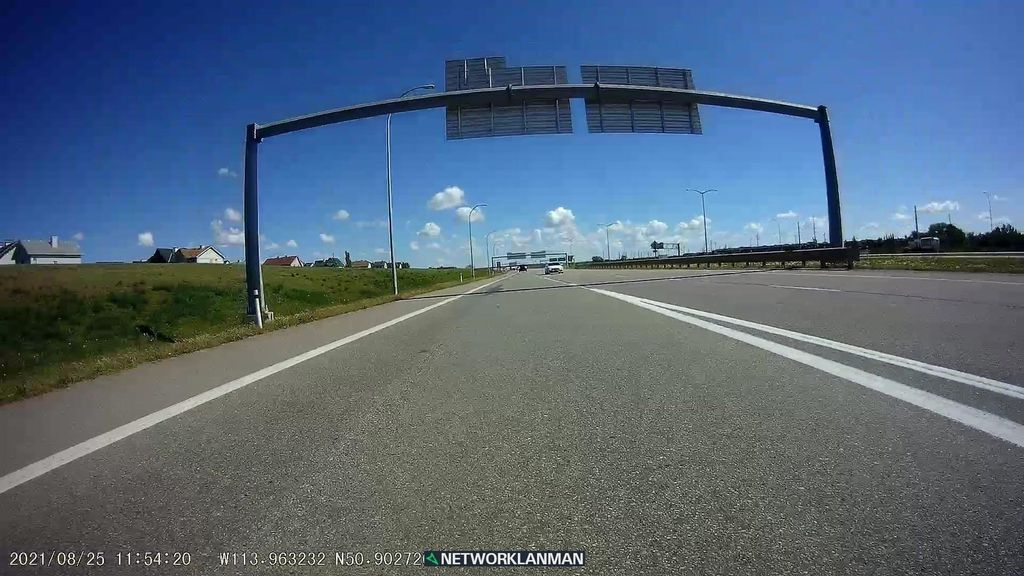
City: calgary